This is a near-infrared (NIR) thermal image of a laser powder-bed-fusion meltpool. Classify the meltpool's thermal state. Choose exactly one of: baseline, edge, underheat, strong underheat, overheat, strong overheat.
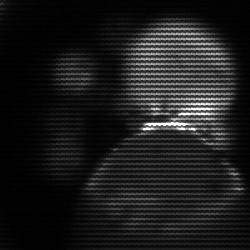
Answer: edge